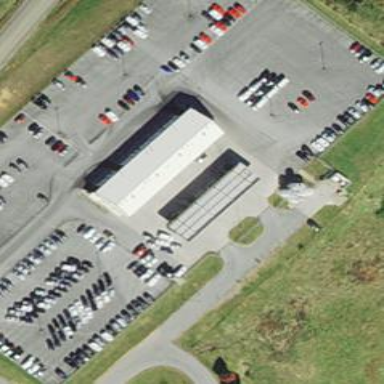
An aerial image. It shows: Commercial building.